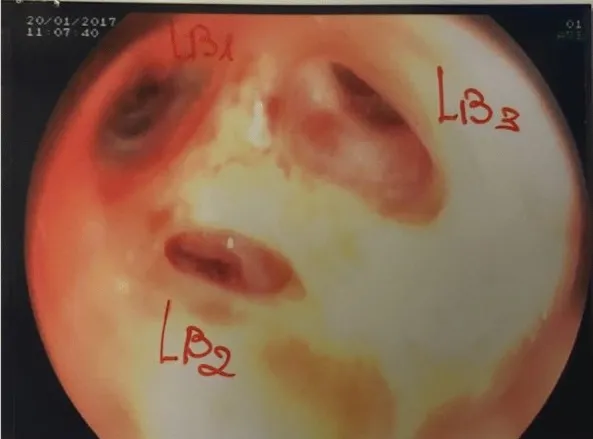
Endoscopic image of the left upper lobe showing residual traces of bleeding.
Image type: endoscopy (airway_endoscopy)